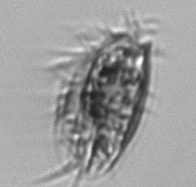
Label: Euplotes